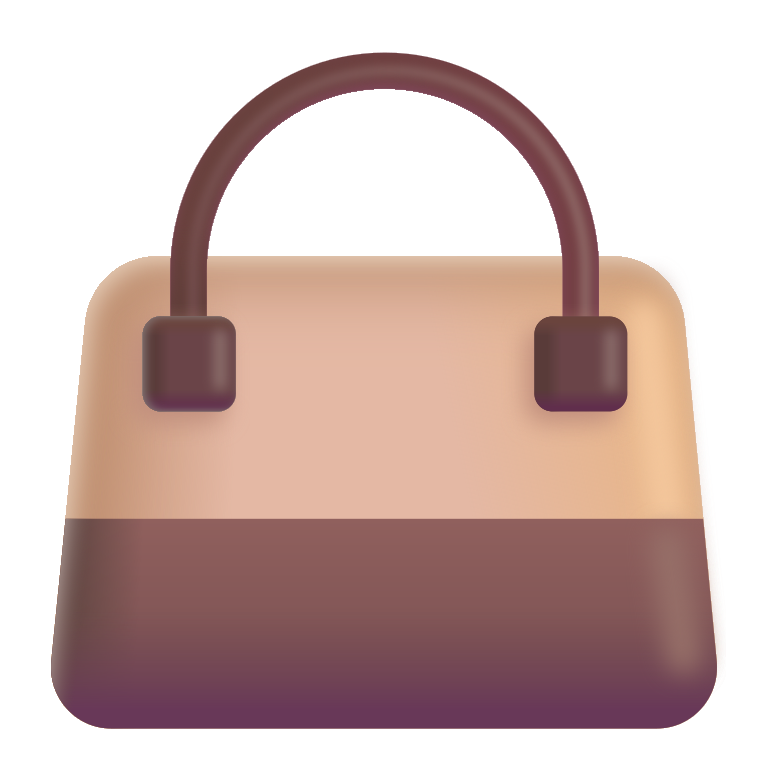
handbag color